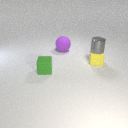
small green rubber cube to the left of large purple rubber sphere